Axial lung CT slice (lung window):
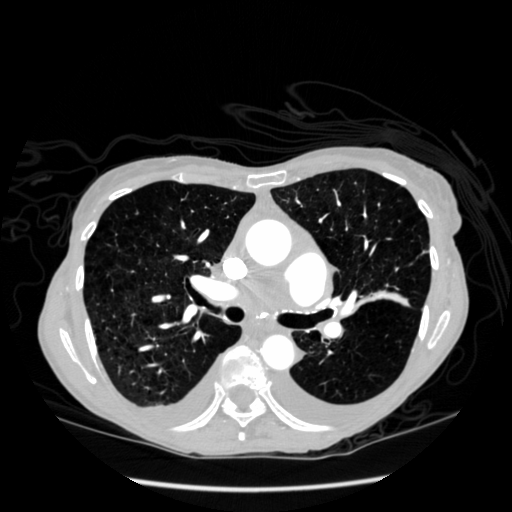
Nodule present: no